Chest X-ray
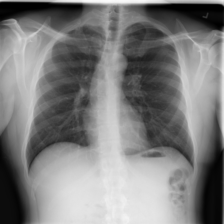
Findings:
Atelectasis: negative
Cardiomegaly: negative
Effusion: positive
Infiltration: negative
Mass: positive
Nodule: negative
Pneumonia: negative
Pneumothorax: negative
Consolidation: negative
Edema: negative
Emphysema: negative
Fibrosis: negative
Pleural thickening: negative
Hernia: negative